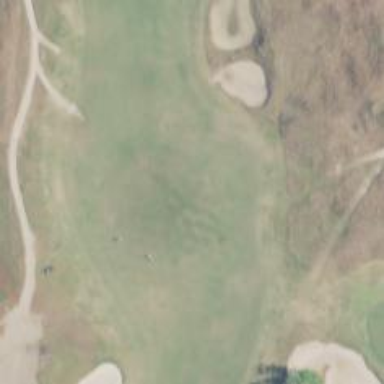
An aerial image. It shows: View of golf hole.